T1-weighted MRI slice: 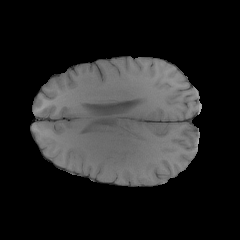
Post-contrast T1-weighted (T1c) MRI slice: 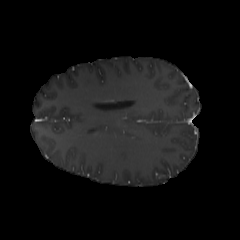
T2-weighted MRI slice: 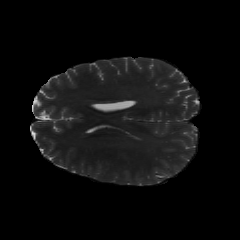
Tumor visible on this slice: no